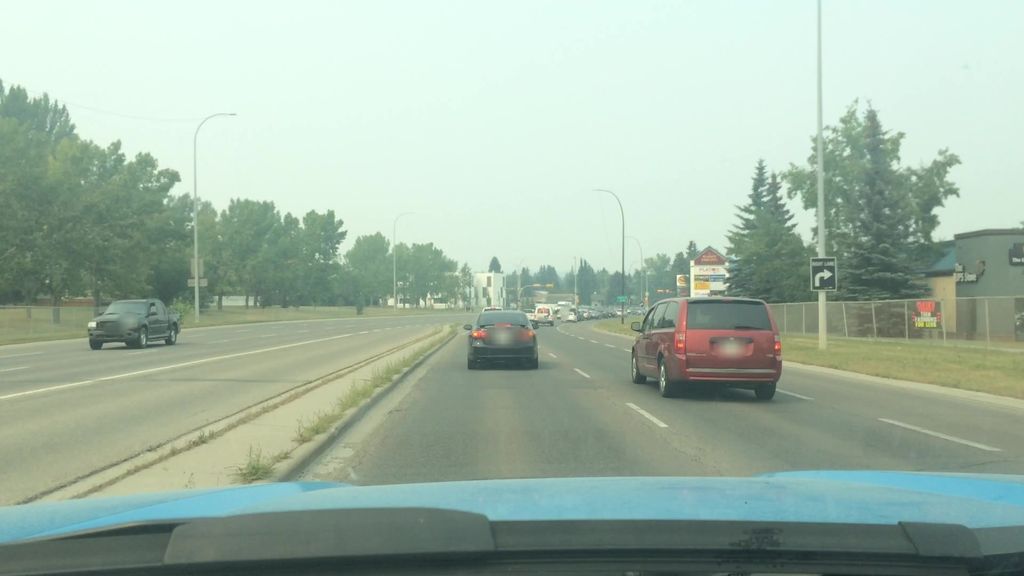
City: calgary